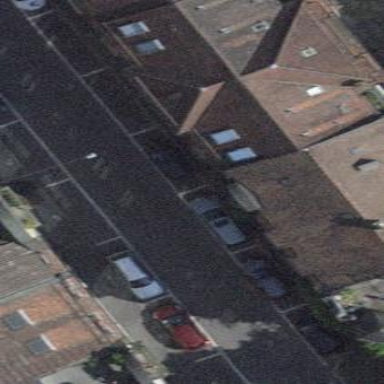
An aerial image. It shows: Parking lane for vehicles.